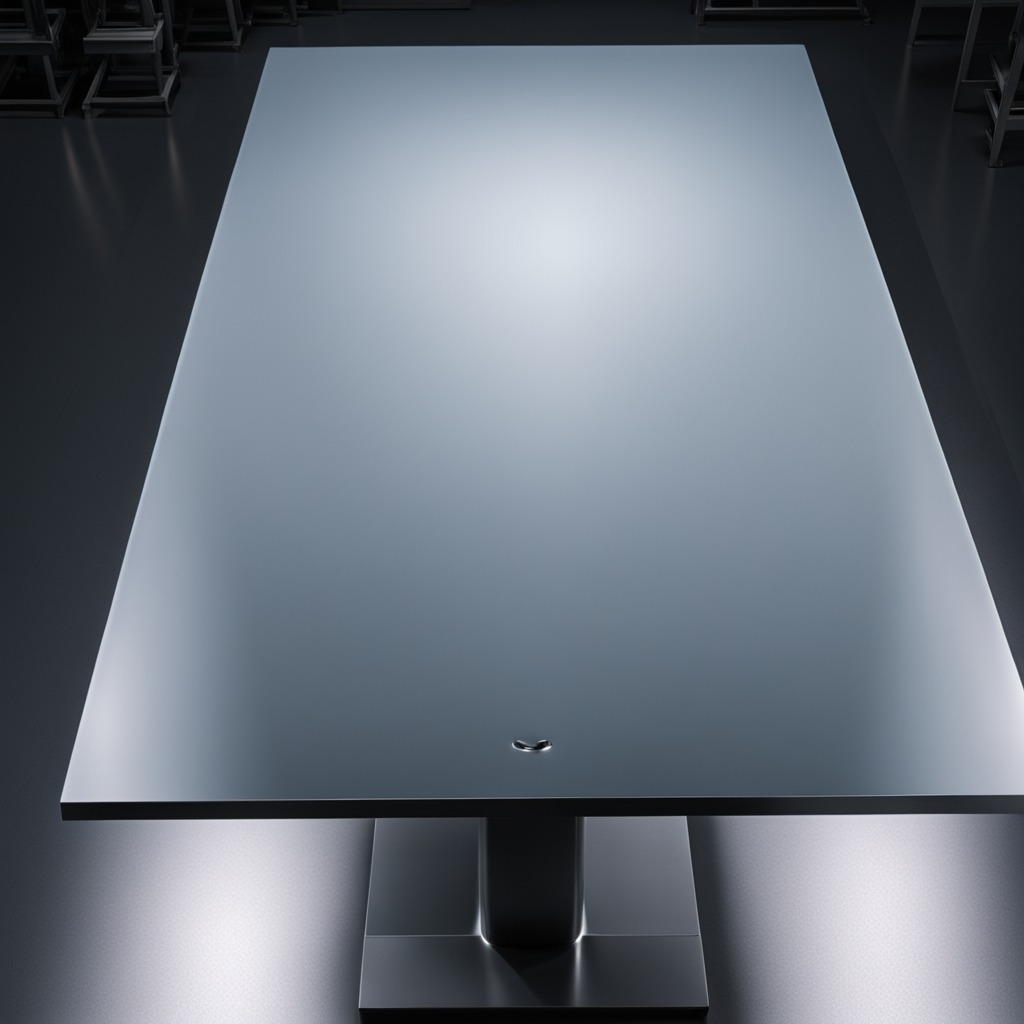
A metal screw is lying on a clean empty table in a basement in the evening.